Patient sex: M
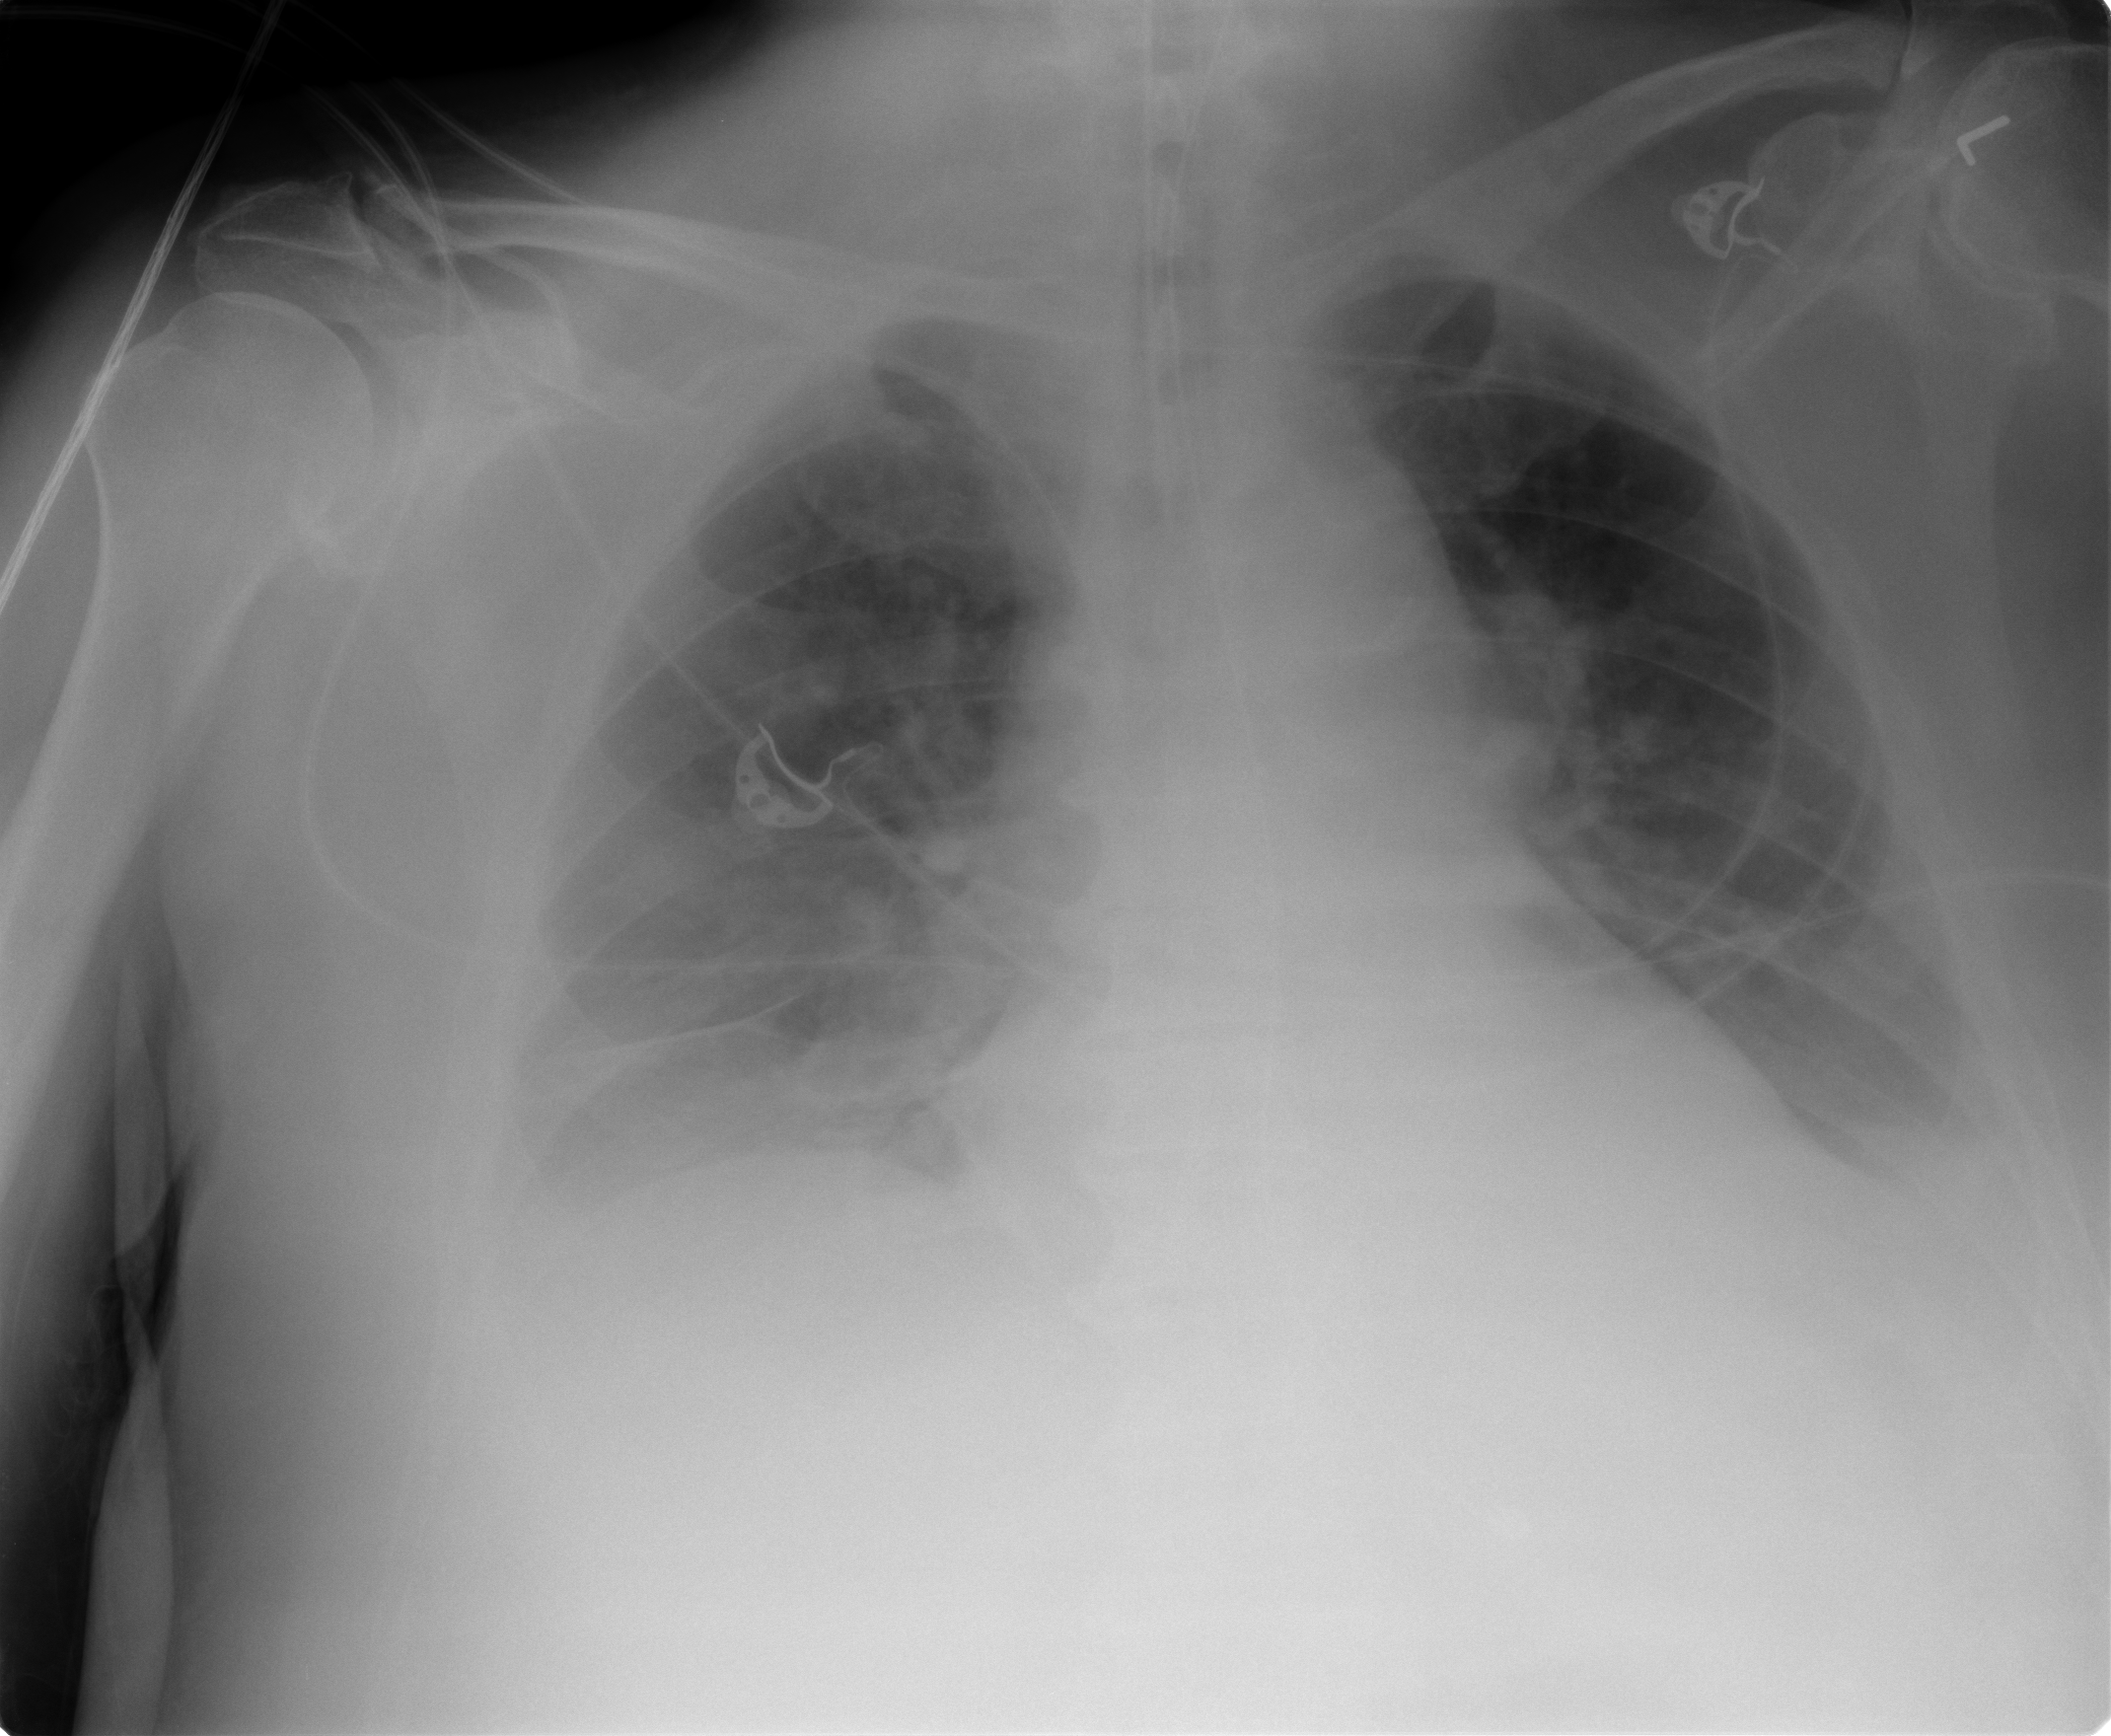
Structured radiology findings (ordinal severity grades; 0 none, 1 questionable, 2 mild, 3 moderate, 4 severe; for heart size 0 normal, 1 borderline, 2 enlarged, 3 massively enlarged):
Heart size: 0
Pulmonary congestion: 2
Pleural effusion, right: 2
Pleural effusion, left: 2
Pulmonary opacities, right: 0
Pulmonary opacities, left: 0
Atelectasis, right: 2
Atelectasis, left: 2